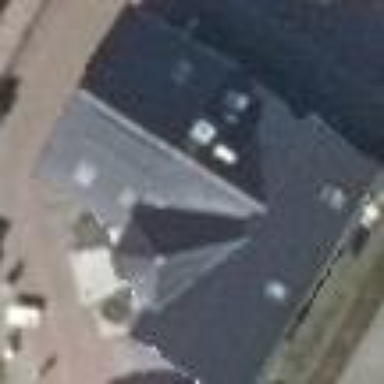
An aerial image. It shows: Building.